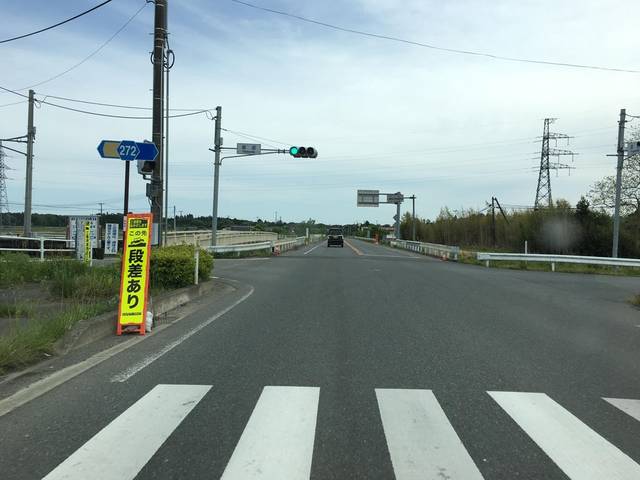
Region: Japan
Coordinates: 37.832, 140.919